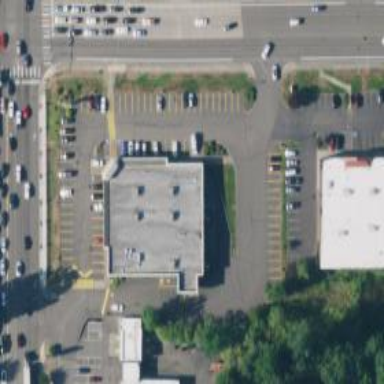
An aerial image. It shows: Pharmacy providing healthcare services.